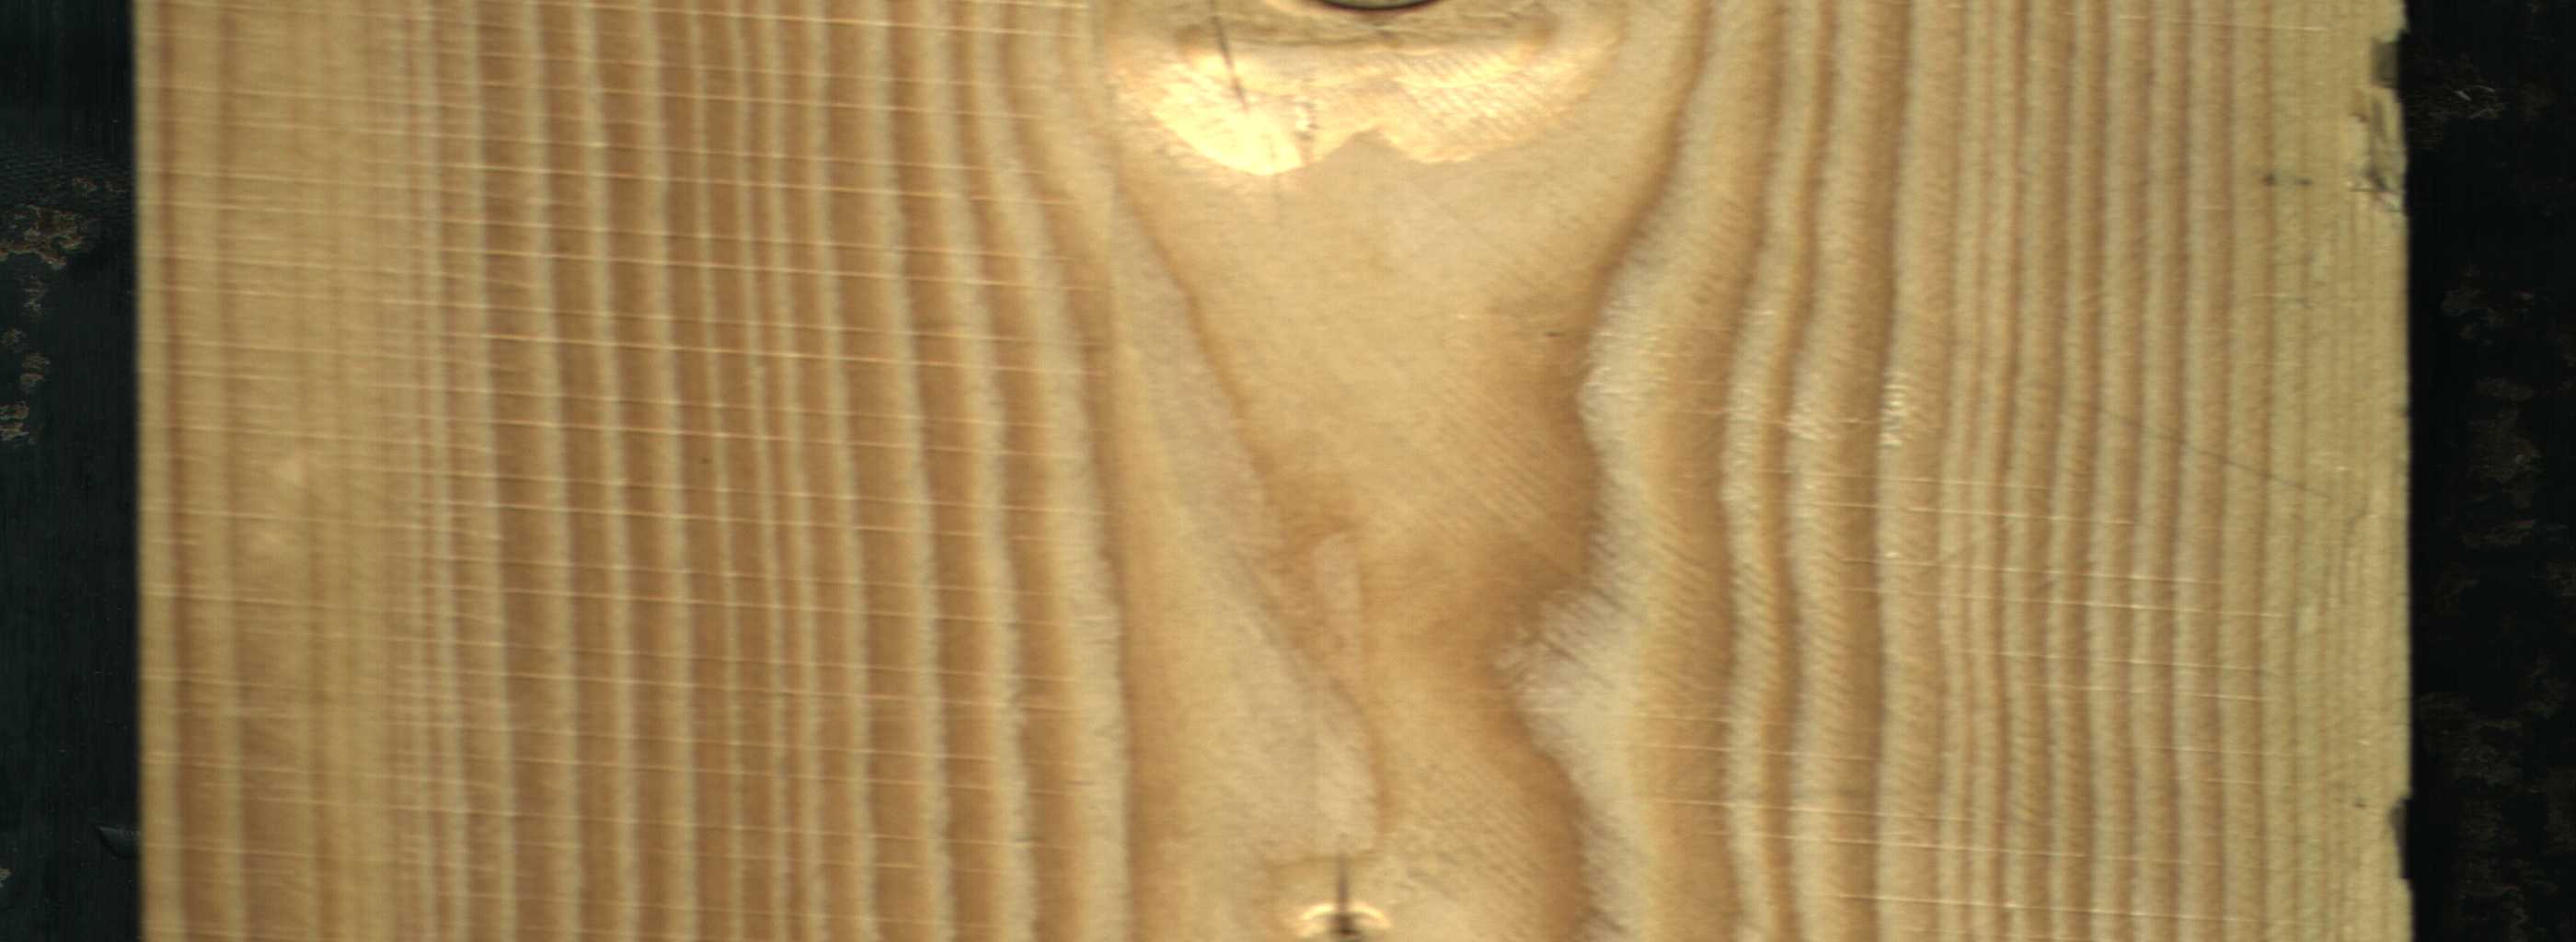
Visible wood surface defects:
Dead_Knot